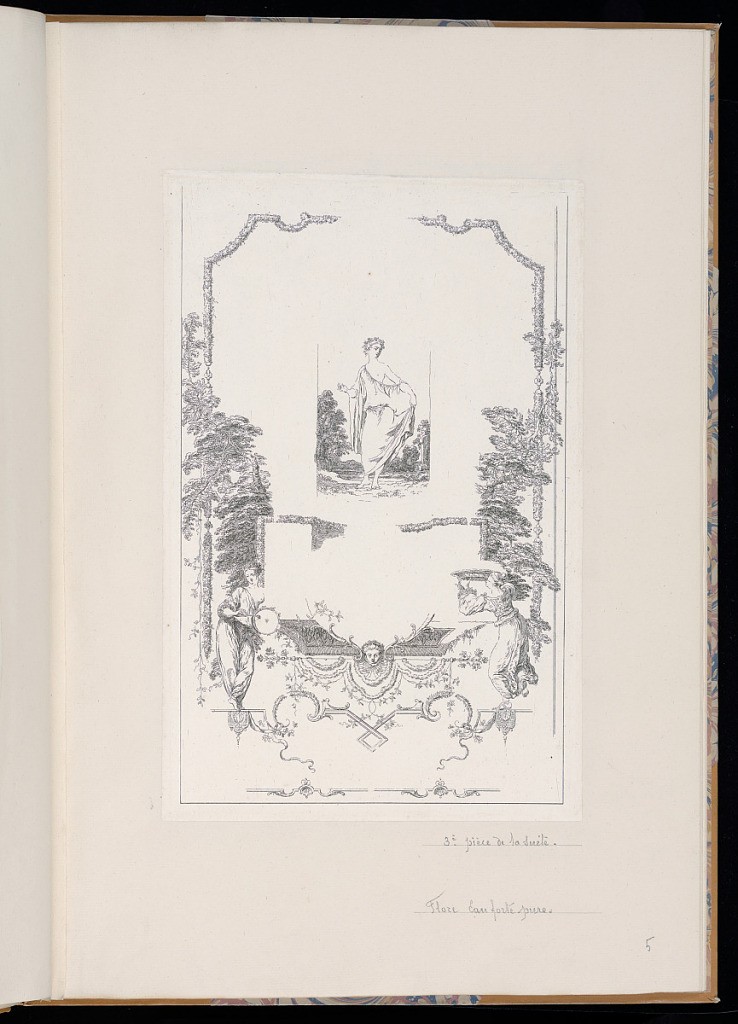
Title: Flore
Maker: Claude Gillot, French, 1673–1722
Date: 1729–37
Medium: Etching on laid paper
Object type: Print
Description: An arabesque design for tapestries (door curtains) featuring the standing Classical Greek and Roman goddess Flora in the center, with two female figures below on either side with trees, foliage and flowers, and rococo ornament, featuring rosettes, fleurons, rinceaux, festoons of flowers, masks, and shell motifs. This is a first state of the fourth plate of the series before lettering.